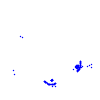
Particle: pion